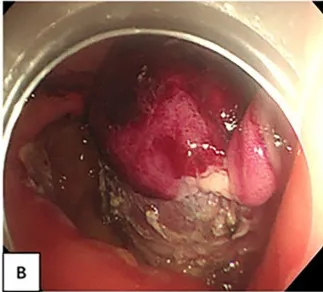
The lesion treated with endoscopic submucosal excavation and En bloc resection was achieved.
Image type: endoscopy (gi_endoscopy)